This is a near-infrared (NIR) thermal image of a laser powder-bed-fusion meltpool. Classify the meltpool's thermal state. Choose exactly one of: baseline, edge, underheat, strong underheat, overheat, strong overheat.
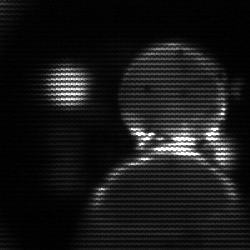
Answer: edge